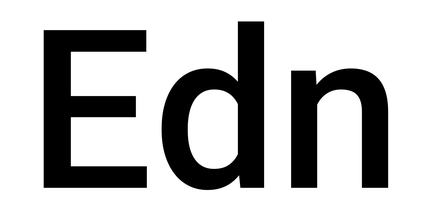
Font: Roboto_Medium